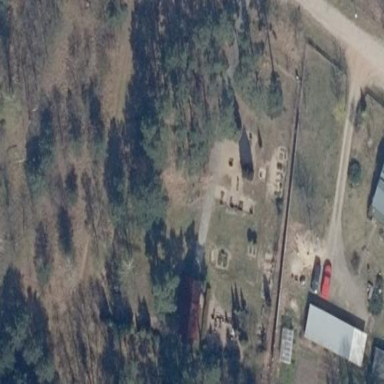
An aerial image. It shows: Cemetery.